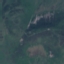
Land use / land cover: HerbaceousVegetation